Interaction volume radius: 10 \u00c5
Interaction volume height: 10 \u00c5
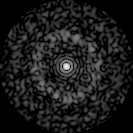
Disorder parameter: 0.8321